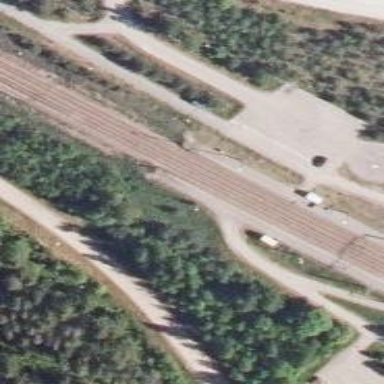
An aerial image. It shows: Railway track with continuous electrified contact line.